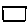
Label: square